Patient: sex F, age 57
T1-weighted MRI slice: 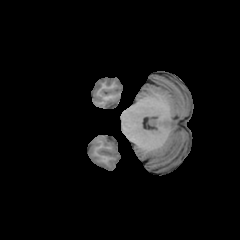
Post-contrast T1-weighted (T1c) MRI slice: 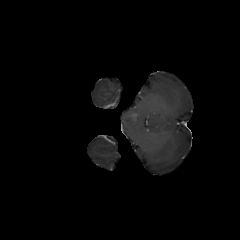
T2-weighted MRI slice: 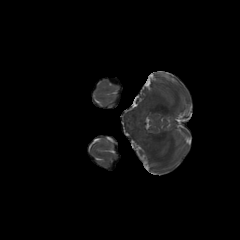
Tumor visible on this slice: no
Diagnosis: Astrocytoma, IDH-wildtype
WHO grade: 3